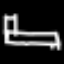
Label: bed